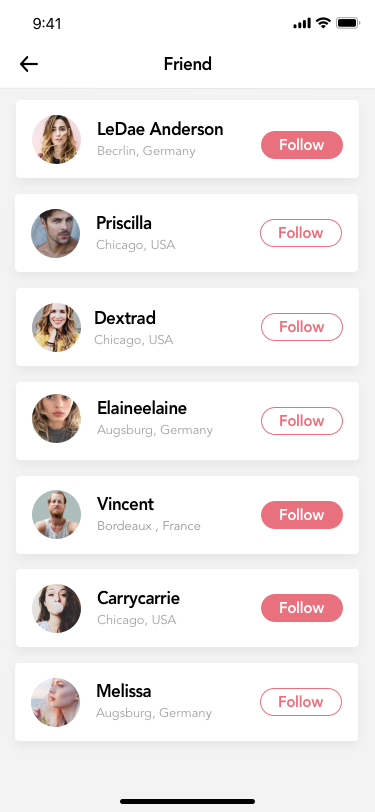
Text in this UI design:
LeDae Anderson
Becrlin, Germany
Follow
Priscilla
Chicago, USA
Follow
Dextrad
Chicago, USA
Follow
Carrycarrie
Chicago, USA
Follow
Elaineelaine
Augsburg, Germany
Follow
Melissa
Augsburg, Germany
Follow
Vincent
Bordeaux , France
Follow
Friend